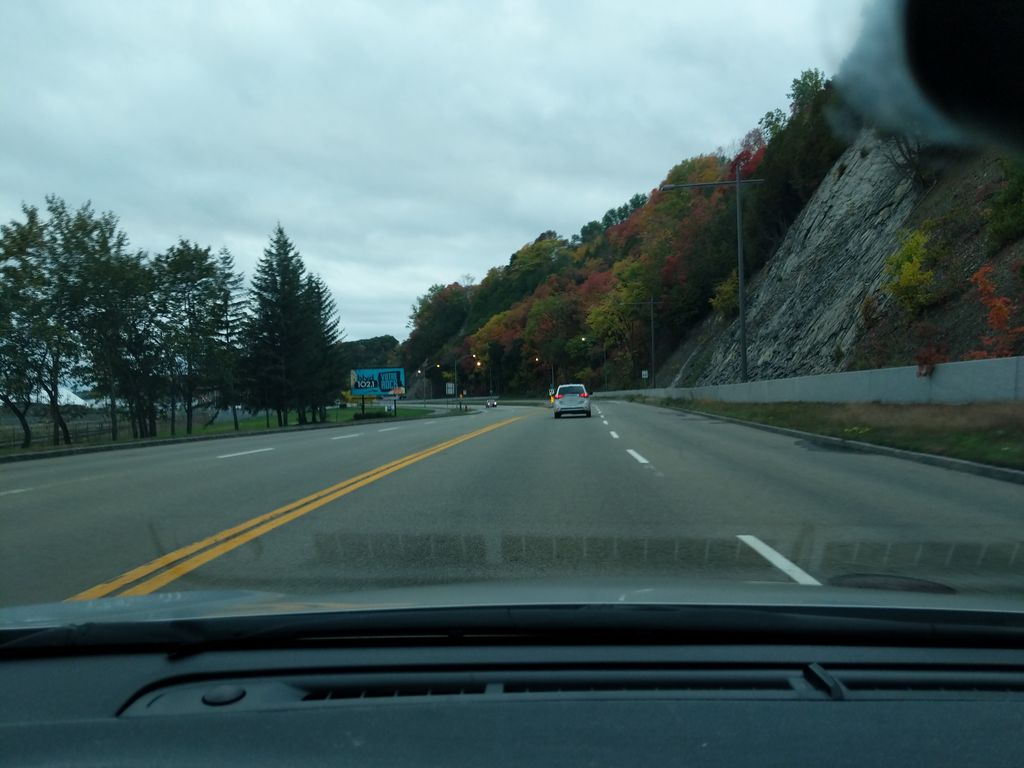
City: quebec_city